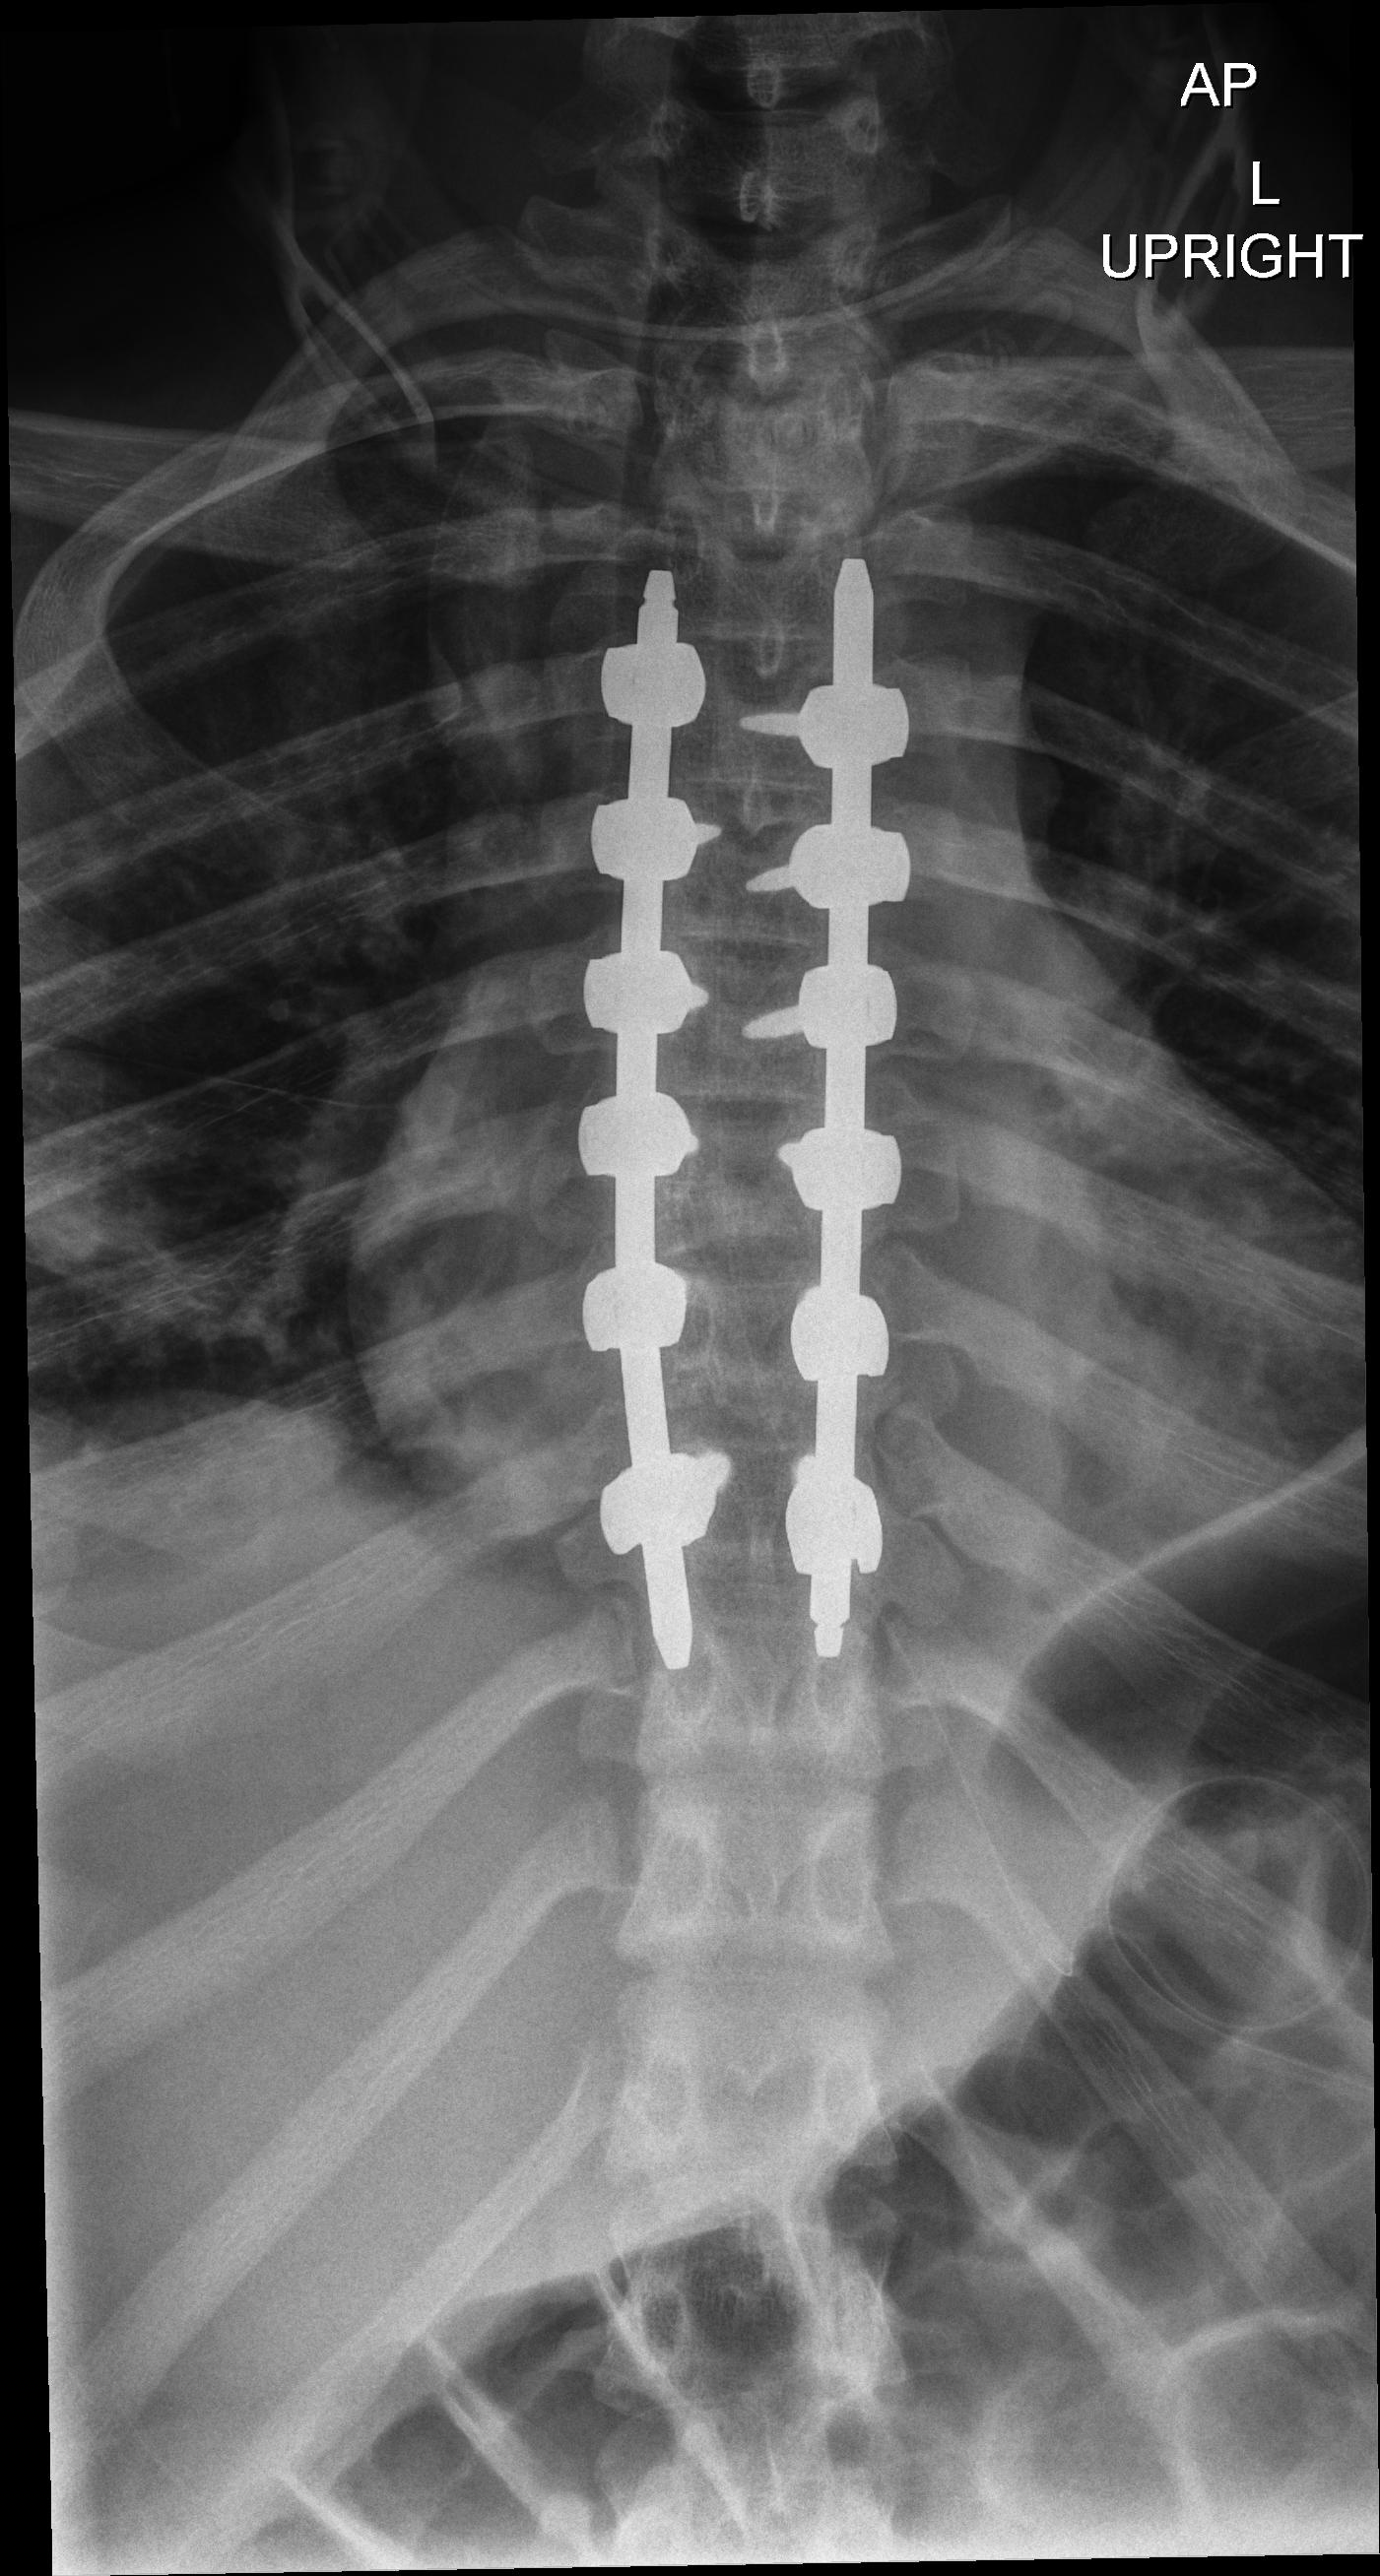
View: AP
Implant manufacturer: medtronic solera